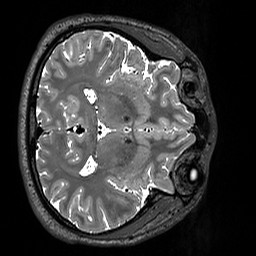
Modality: T2w
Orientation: axial
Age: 23
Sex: male
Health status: healthy
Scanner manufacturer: siemens
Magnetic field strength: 3 T
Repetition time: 3.2 s
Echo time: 0.412 s